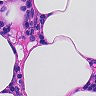
Metastatic tissue present: no